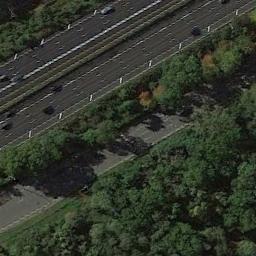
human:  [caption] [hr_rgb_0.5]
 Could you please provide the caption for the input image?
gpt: A straight freeway and a small road go through the forest with many dark green trees .

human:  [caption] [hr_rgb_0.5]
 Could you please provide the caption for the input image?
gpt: There was not a single car on the motorway .

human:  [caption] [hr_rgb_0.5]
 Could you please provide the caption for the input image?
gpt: There are large green forests around the freeway and there are many cars on the freeway .

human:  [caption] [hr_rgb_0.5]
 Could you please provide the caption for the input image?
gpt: The freeway goes through the forest with some cars .

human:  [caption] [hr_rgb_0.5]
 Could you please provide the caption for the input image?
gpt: There are many green trees beside the freeway .